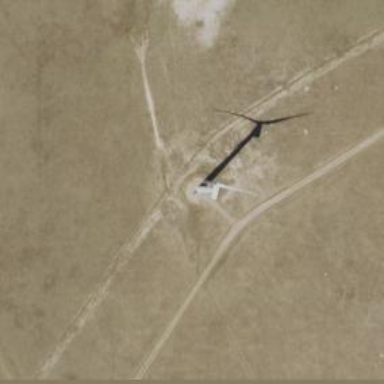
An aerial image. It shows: Wind power generator employing wind turbines.